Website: crate-barrel
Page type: address-validator
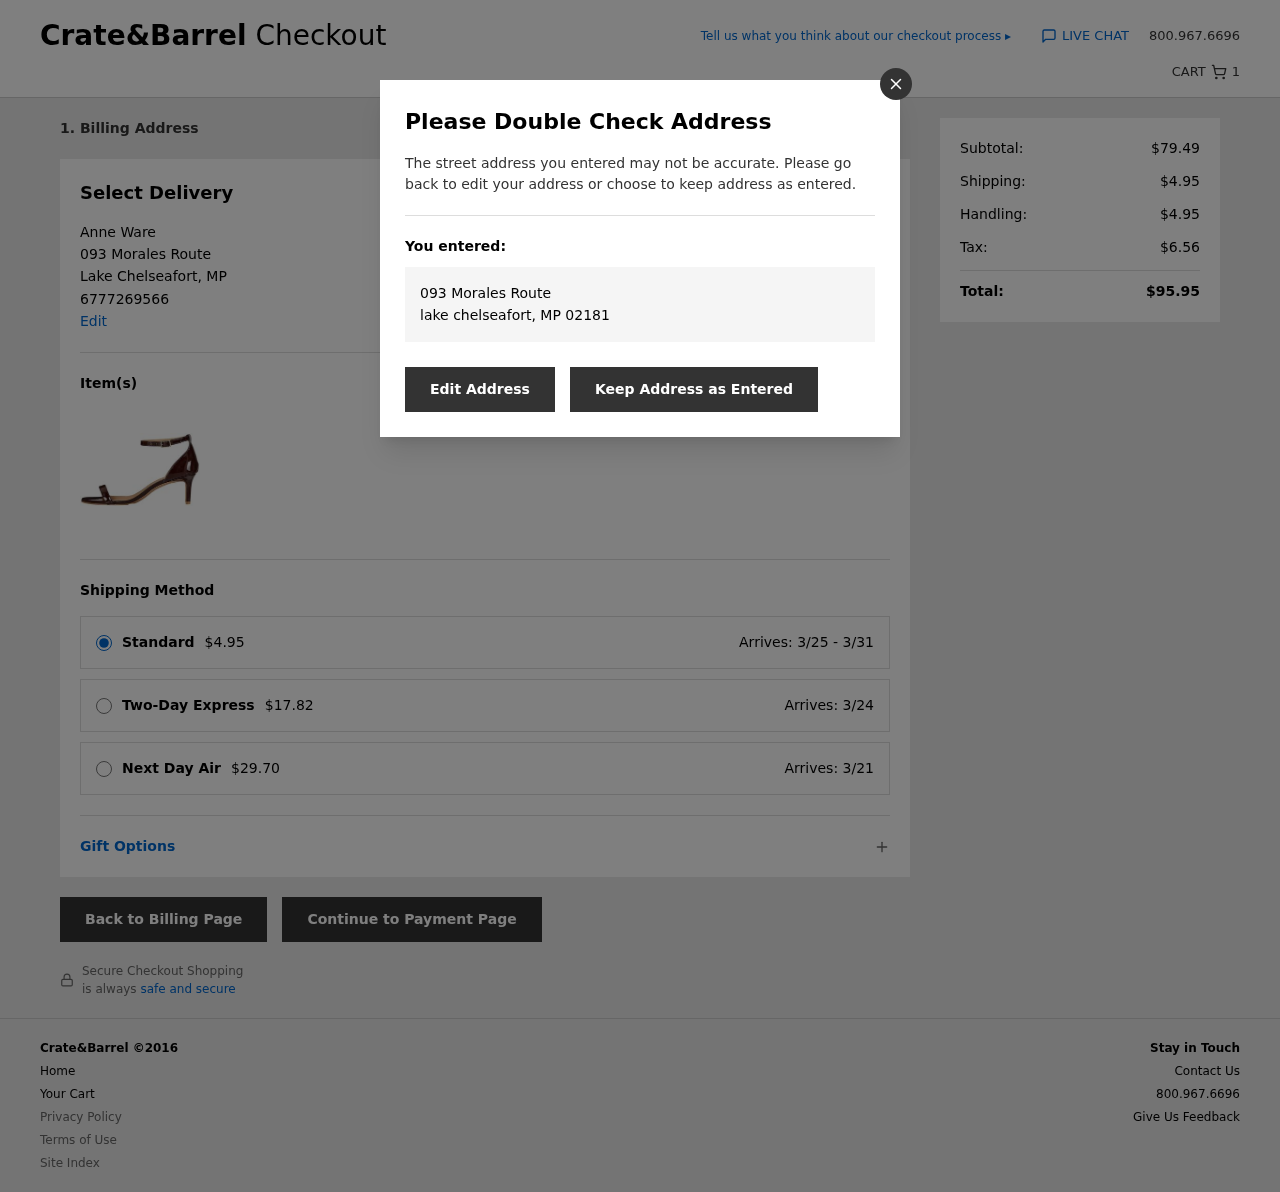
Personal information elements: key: PII_CITY
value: Lake Chelseafort
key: PII_FULLNAME
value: Anne Ware
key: PII_PHONE
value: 6777269566
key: PII_STATE_ABBR
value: MP
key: PII_STREET
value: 093 Morales Route
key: PII_STREET2
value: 093 Morales Route
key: PII_CITY2
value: lake chelseafort
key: PII_STATE_ABBR2
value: MP
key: PII_POSTCODE2
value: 02181
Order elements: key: ORDER_NUM_ITEMS
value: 1
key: ORDER_SHIPPING_COST
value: $4.95
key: ORDER_SHIPPING_DATE
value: Arrives: 3/25 - 3/31
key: ORDER_SHIPPING_EXPRESS
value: $17.82
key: ORDER_DELIVERY_DATE_EXPRESS
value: Arrives: 3/24
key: ORDER_SHIPPING_NEXTDAY
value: $29.70
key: ORDER_DELIVERY_DATE_NEXTDAY
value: Arrives: 3/21
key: ORDER_SUBTOTAL
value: $79.49
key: ORDER_HANDLING
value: $4.95
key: ORDER_TAX
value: $6.56
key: ORDER_TOTAL
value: $95.95